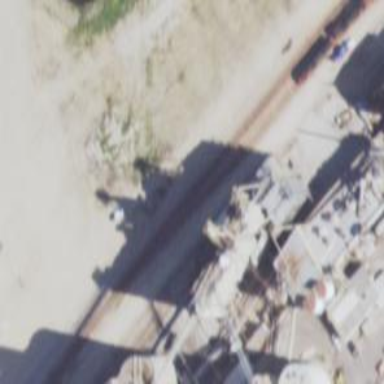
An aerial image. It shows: Railway siding with rails.